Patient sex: M
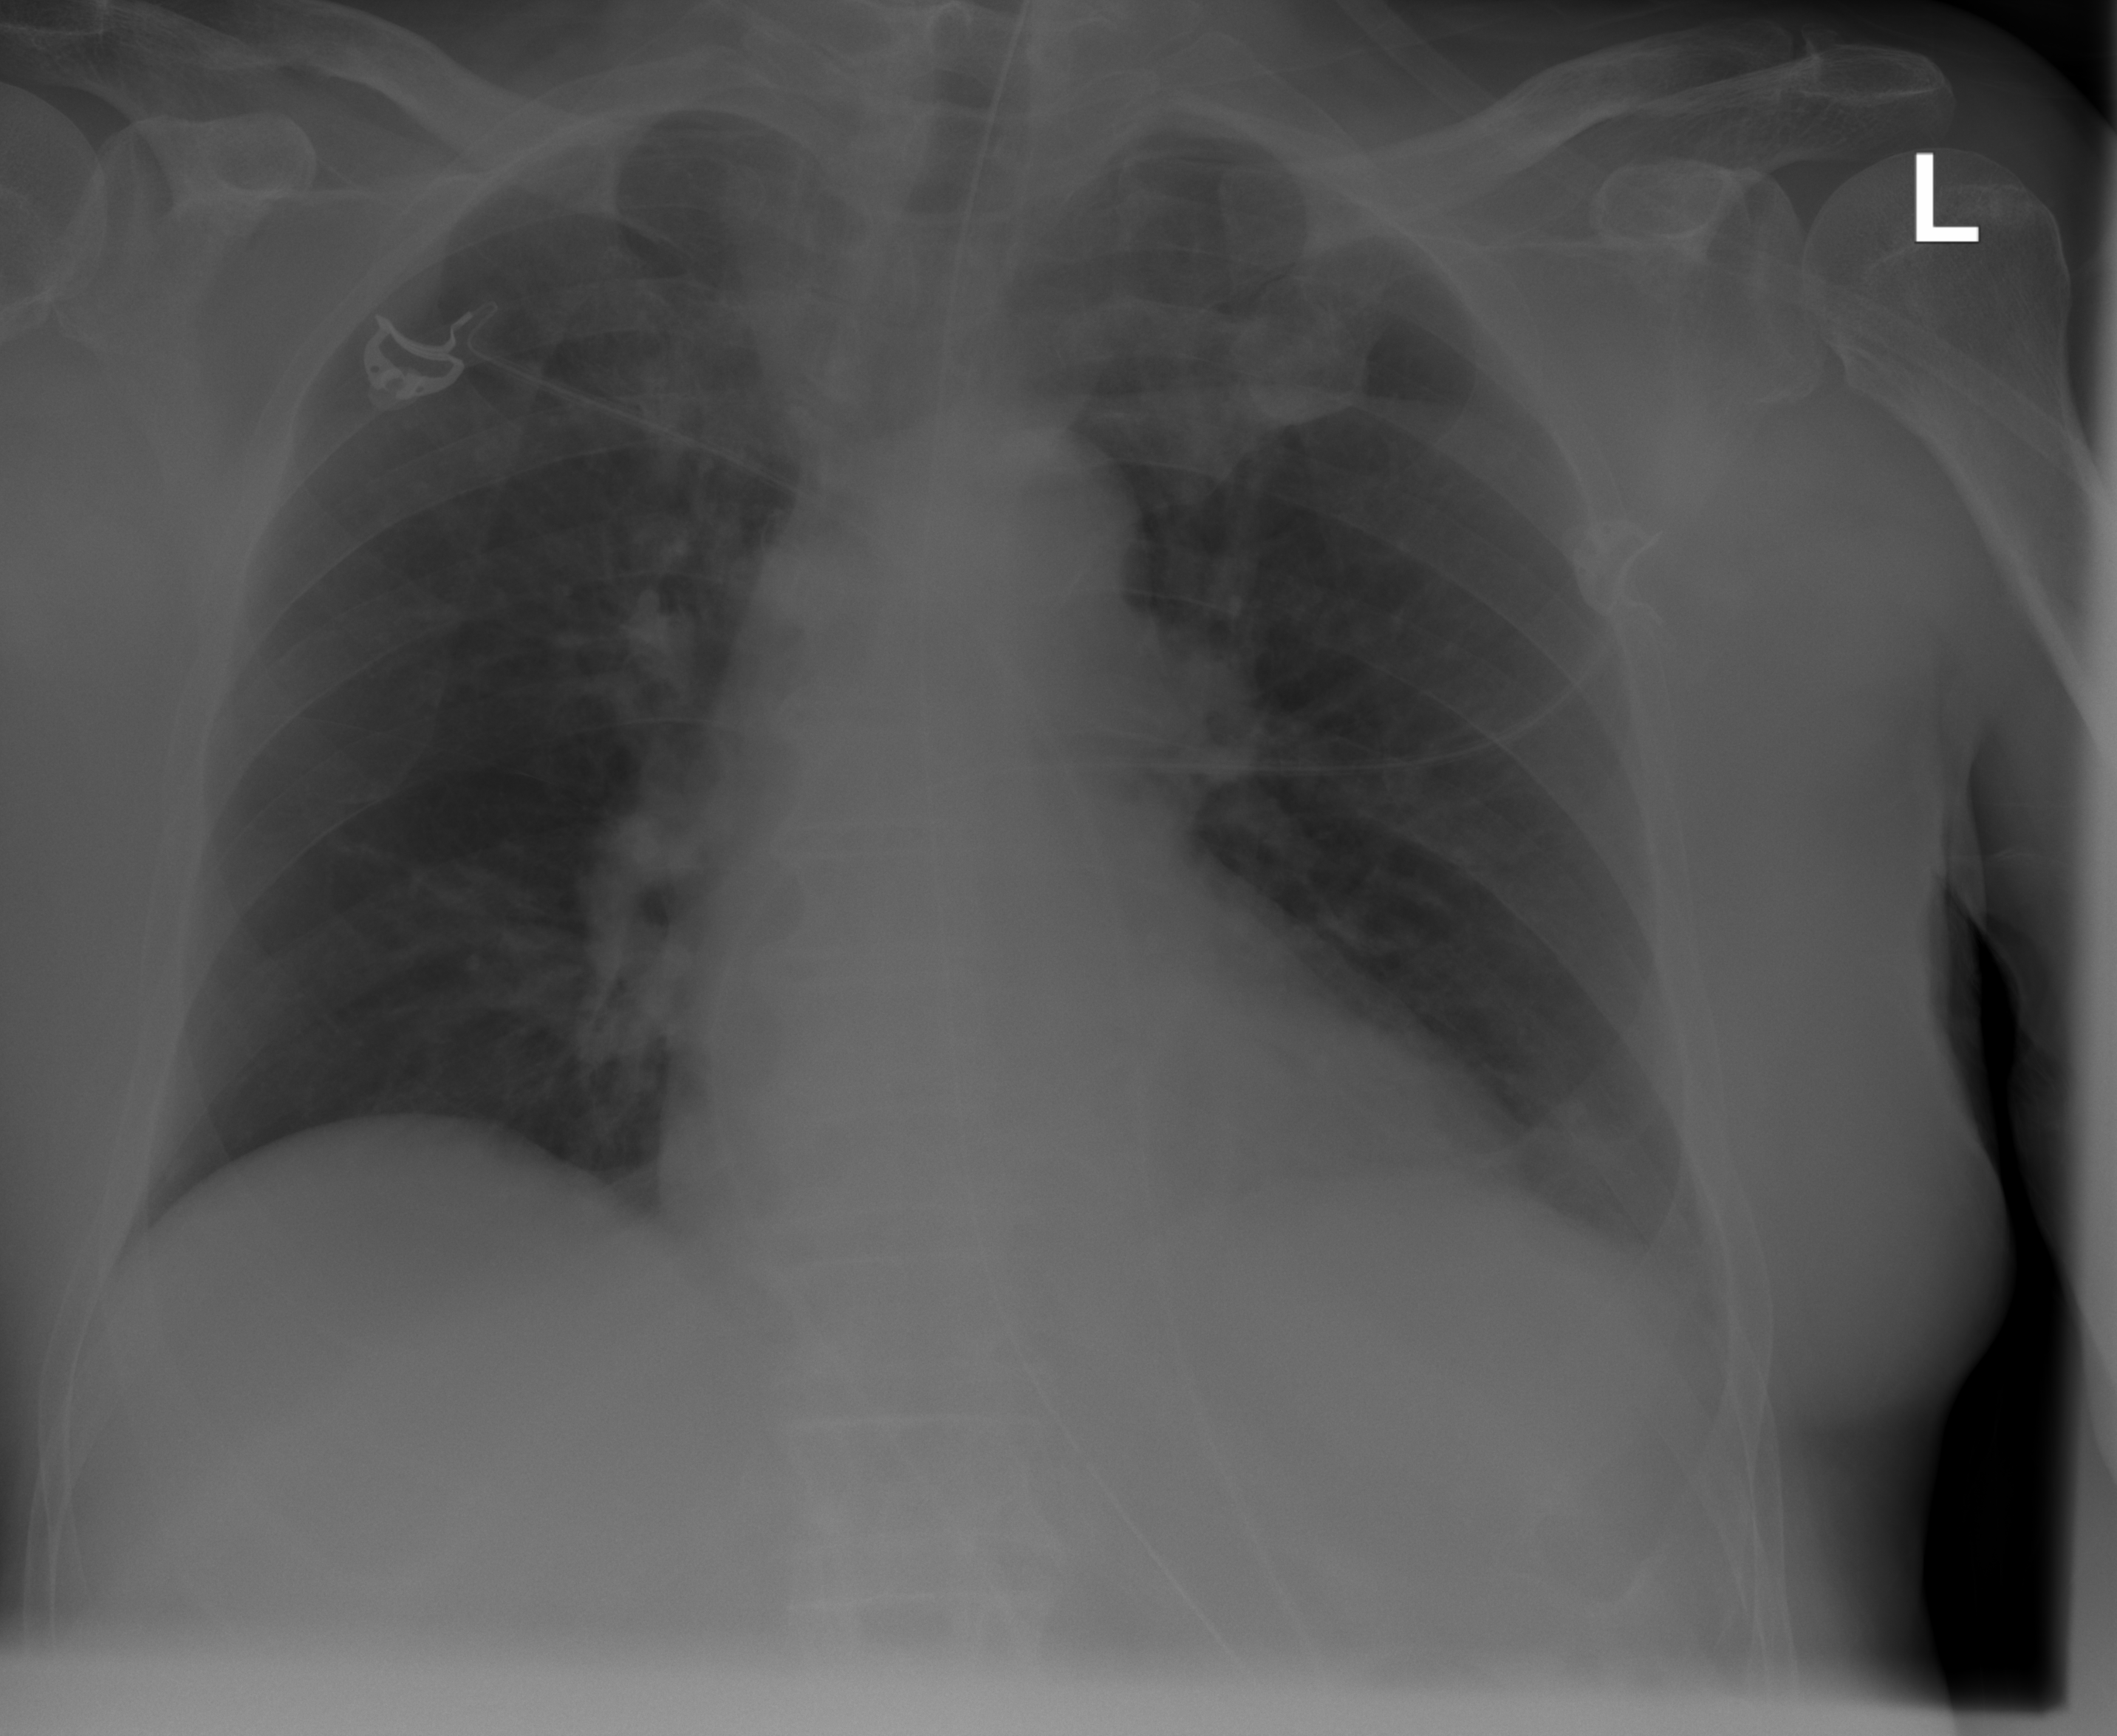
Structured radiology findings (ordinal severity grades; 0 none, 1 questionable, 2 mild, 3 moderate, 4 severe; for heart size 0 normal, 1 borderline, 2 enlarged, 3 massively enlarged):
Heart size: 0
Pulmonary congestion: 0
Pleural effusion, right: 0
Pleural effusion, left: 1
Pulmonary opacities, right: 2
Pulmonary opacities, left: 0
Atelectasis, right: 0
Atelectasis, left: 2